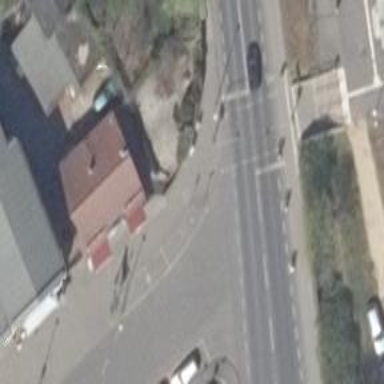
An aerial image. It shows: Footway crossing equipped with traffic signals.